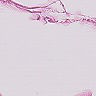
Metastatic tissue present: no